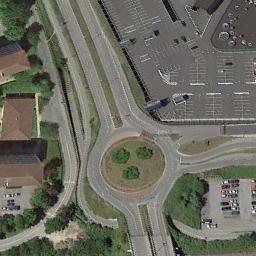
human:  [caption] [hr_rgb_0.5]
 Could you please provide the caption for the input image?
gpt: There are several vehicles driving on the road at the roundabout, There are some buildings and some trees and some lawns around the roundabout, And many cars are parked in the open space beside the roundabout .

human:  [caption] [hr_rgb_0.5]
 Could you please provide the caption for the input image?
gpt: The roundabout is next to buildings and trees .

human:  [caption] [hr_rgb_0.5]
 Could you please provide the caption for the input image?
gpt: Several buildings are next to the roundabout .

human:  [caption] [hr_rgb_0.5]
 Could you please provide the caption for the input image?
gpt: The roundabout with three exits and entrances is surrounded by some houses and parking lots .

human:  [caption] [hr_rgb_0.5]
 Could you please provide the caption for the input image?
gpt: There are some buildings and two parking lot beside the roundabout .